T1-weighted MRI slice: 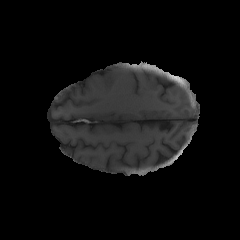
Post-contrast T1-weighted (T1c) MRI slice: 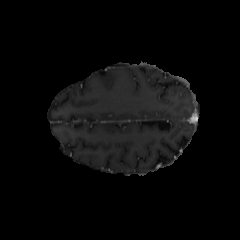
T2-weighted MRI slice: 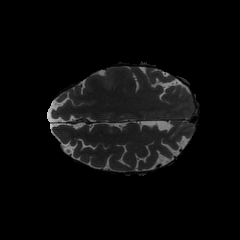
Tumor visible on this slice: no